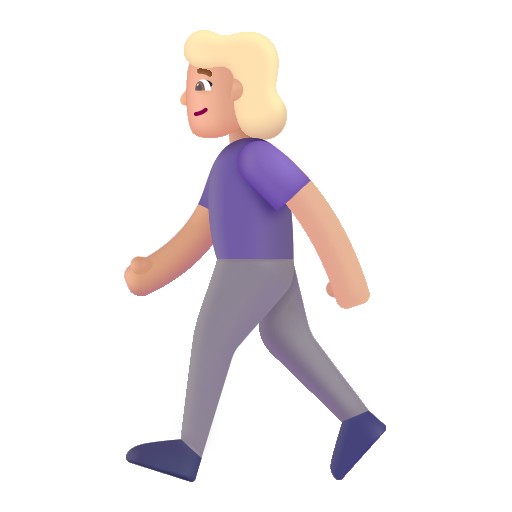
woman walking color  light